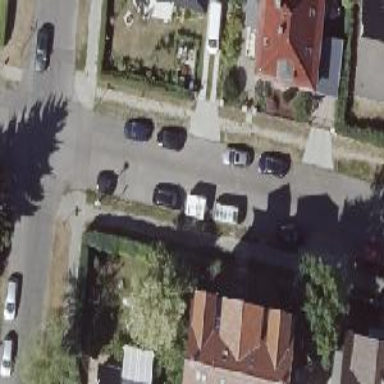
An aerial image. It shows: Footway.